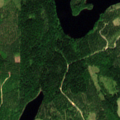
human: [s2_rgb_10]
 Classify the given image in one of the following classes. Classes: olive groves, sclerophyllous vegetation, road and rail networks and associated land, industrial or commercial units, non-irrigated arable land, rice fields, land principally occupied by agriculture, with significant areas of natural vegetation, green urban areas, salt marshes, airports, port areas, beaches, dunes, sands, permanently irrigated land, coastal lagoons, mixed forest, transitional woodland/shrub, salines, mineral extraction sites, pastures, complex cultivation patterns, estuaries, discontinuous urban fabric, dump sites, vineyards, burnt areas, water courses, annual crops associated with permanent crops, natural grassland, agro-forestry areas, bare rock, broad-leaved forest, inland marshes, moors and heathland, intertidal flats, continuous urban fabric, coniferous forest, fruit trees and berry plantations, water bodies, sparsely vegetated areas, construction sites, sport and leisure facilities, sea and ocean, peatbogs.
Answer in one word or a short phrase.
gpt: coniferous forest, mixed forest, water bodies